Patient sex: F
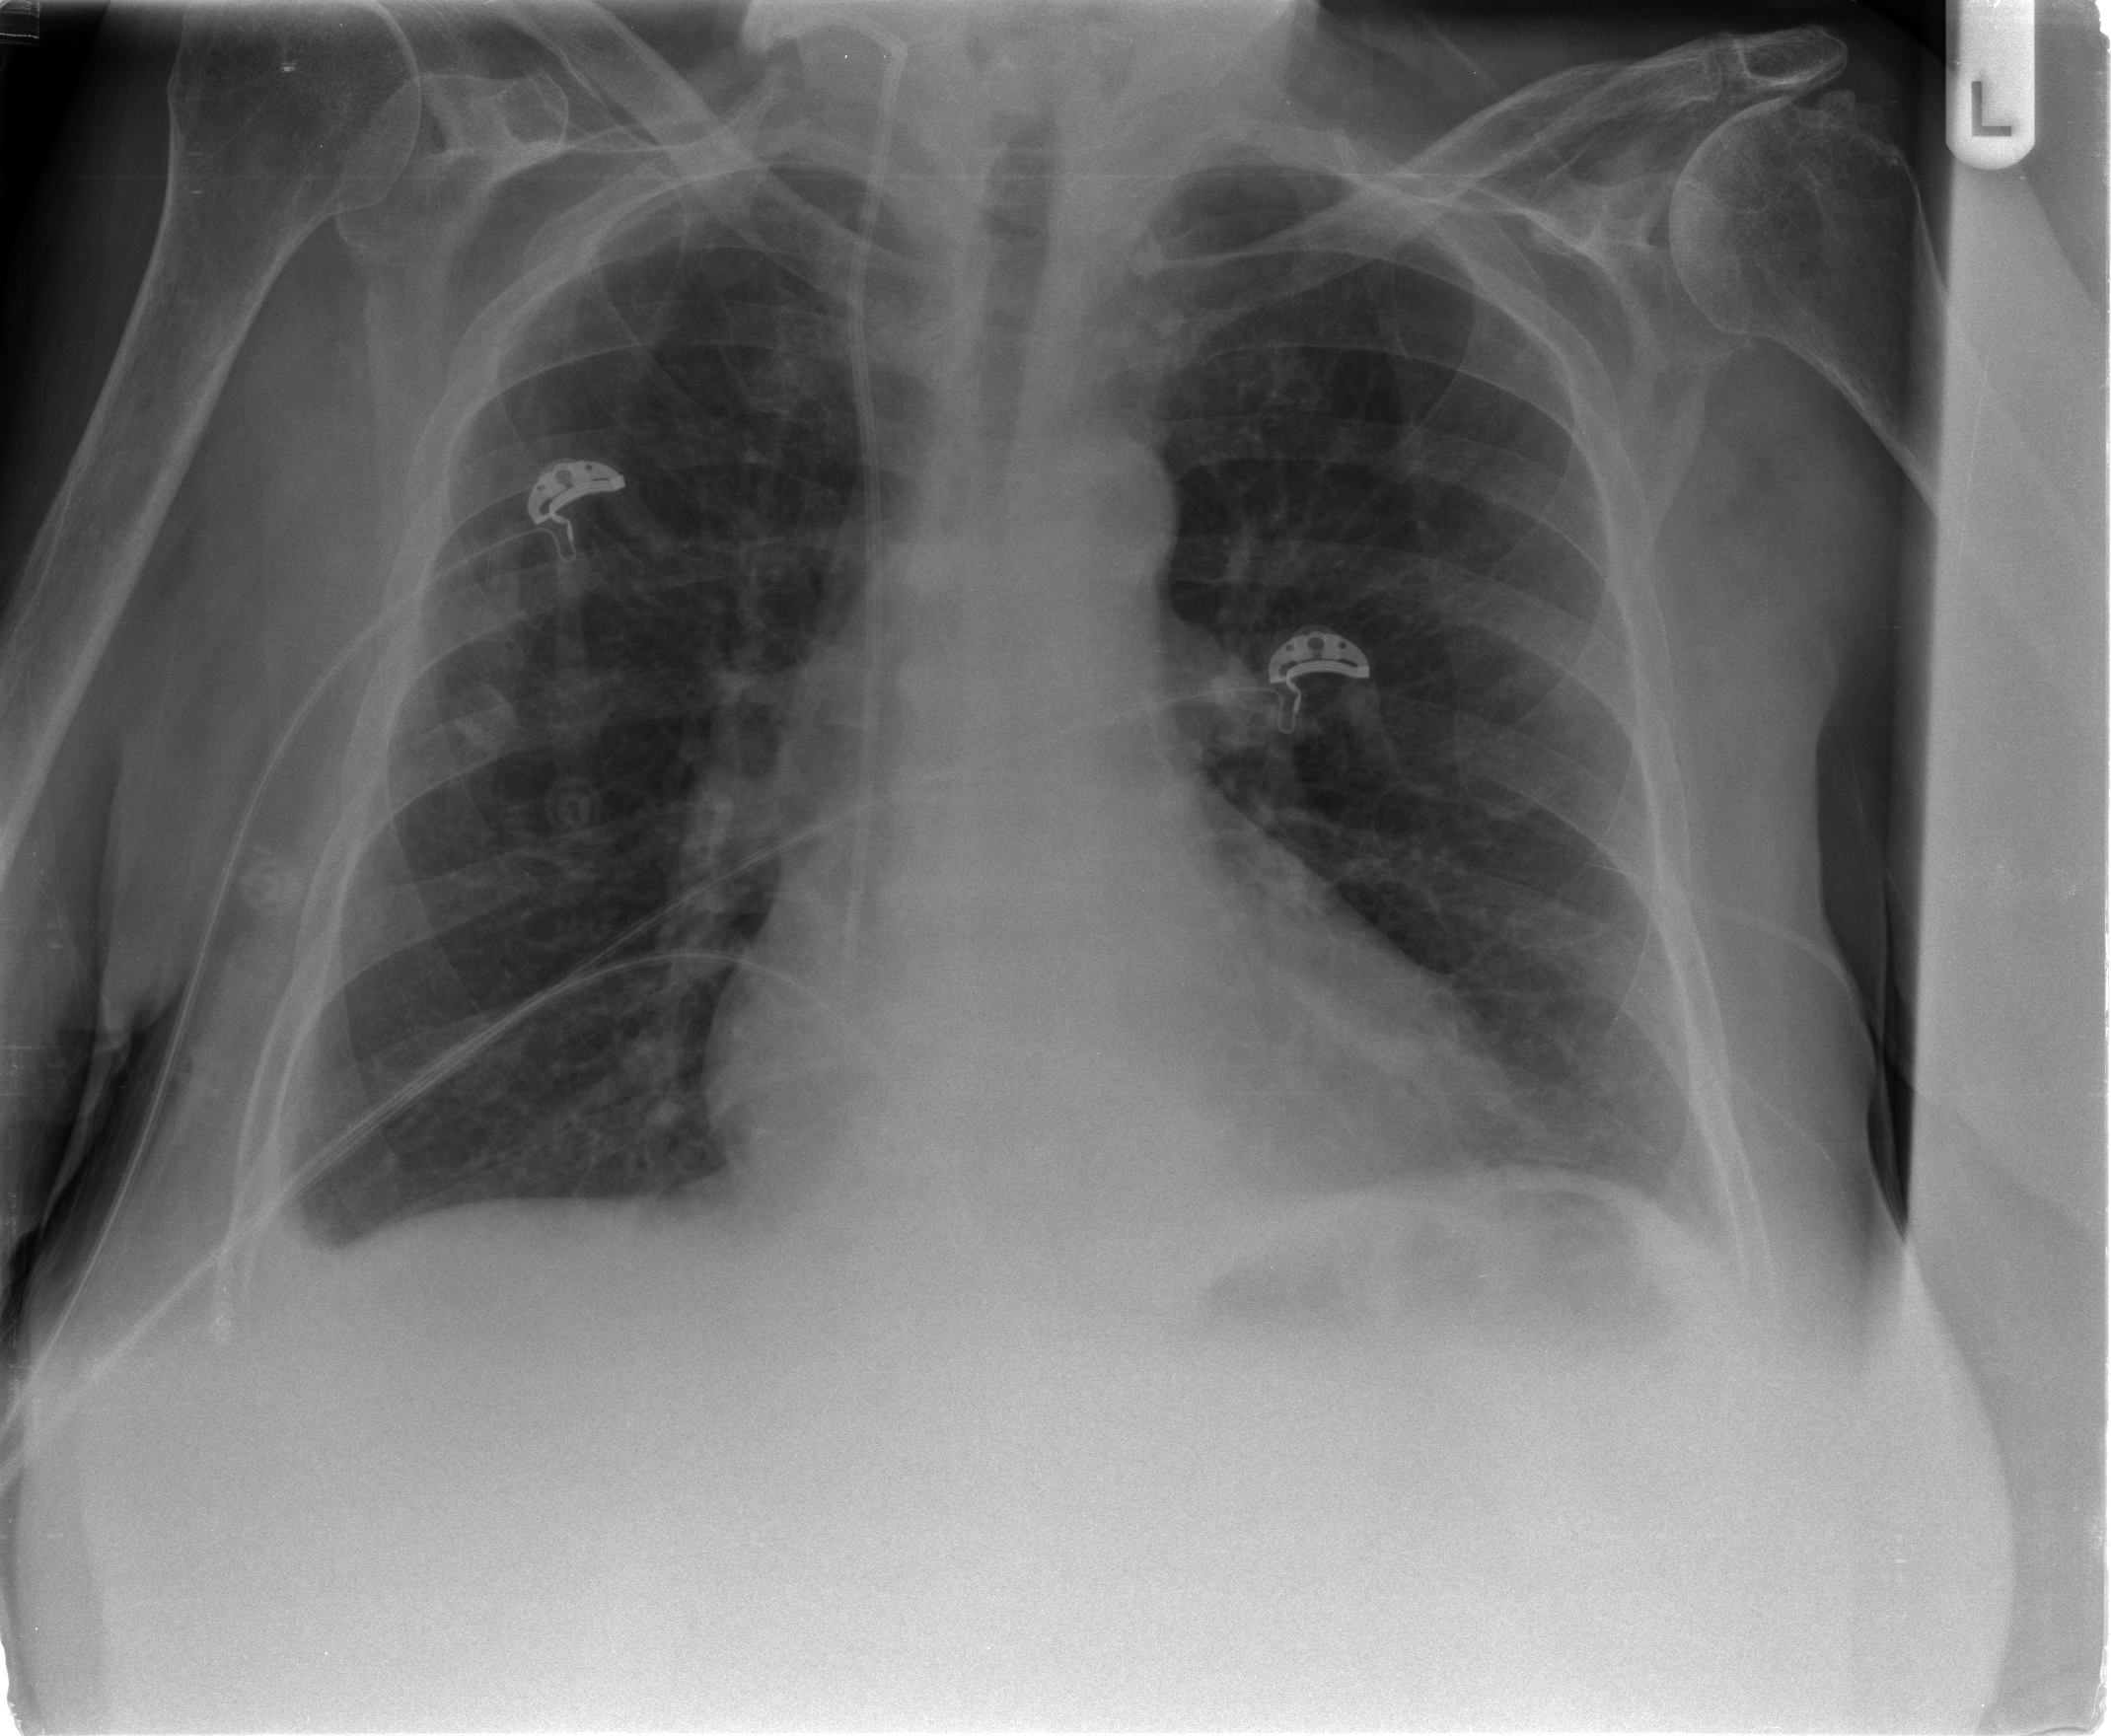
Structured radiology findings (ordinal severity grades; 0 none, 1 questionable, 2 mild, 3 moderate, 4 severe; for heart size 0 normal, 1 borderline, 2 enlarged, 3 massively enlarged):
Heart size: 1
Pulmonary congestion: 0
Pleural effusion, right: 1
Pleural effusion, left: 1
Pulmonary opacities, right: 0
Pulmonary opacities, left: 0
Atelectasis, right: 1
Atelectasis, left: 1